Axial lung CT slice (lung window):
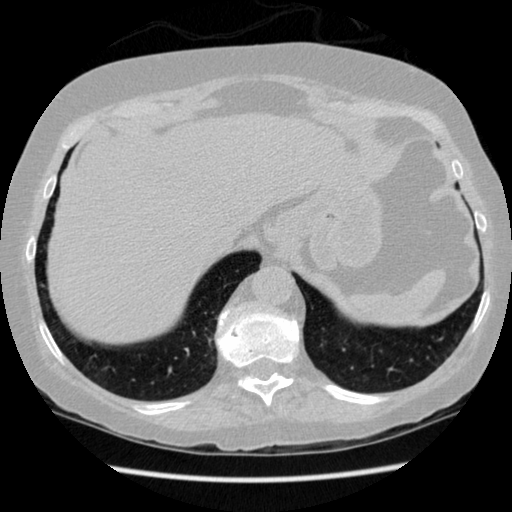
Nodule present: yes
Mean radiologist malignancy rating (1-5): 1